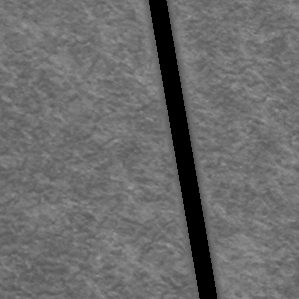
Label: frost